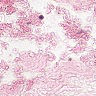
Metastatic tissue present: no